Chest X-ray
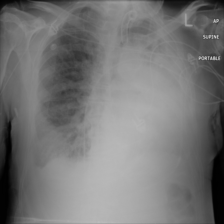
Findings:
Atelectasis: negative
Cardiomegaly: negative
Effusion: positive
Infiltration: negative
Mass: negative
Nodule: negative
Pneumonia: negative
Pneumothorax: negative
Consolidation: negative
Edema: negative
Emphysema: negative
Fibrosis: negative
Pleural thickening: negative
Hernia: negative